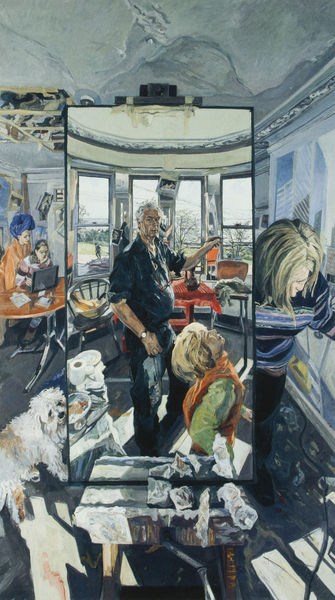
Titel: The Family: Self Portrait As St. Anthony
Künstler: John Wonnacot
Standort: London
Institution: Agnew's
Schlagwörter: blau, gemälde, mann, schatten, grün, menschen, ausschnitt, cafe, fenster, frau, glas, grau, haar, licht, orange, raum, schwarz, stuhl, stühle, säule, tisch, tische, weiss, ausblick, hund, rot, schal, malerei, blond, wand, alte, architektur, spiegel, öl, spiegelung, sonne, haare, sessel, decke, kind, mutter, gebeugt, pferd, modell, spiegelbild, farben, modern, sonnenlicht, salon, atelier, maler, staffelei, stuck, junge, selbstporträt, collage, restaurant, künstler, selbstbildnis, leinwand, palette, pinsel, schimmel, selbstportrait, beugen, lichtquelle, fresko, stuckdecke, turban, kosmetik, menschem, überblendung, postmodern, friseur, laptop, gemlde, kunstwerk, gegenwart, armbanduhr, farbtuben, atelierbild, eingeblendet, mixed, pudel